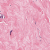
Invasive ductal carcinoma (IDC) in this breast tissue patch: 0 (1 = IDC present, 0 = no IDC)